Question: Calculate the area of the minimum circumscribed circle of all polygons in the graph, and keep the result as an integer
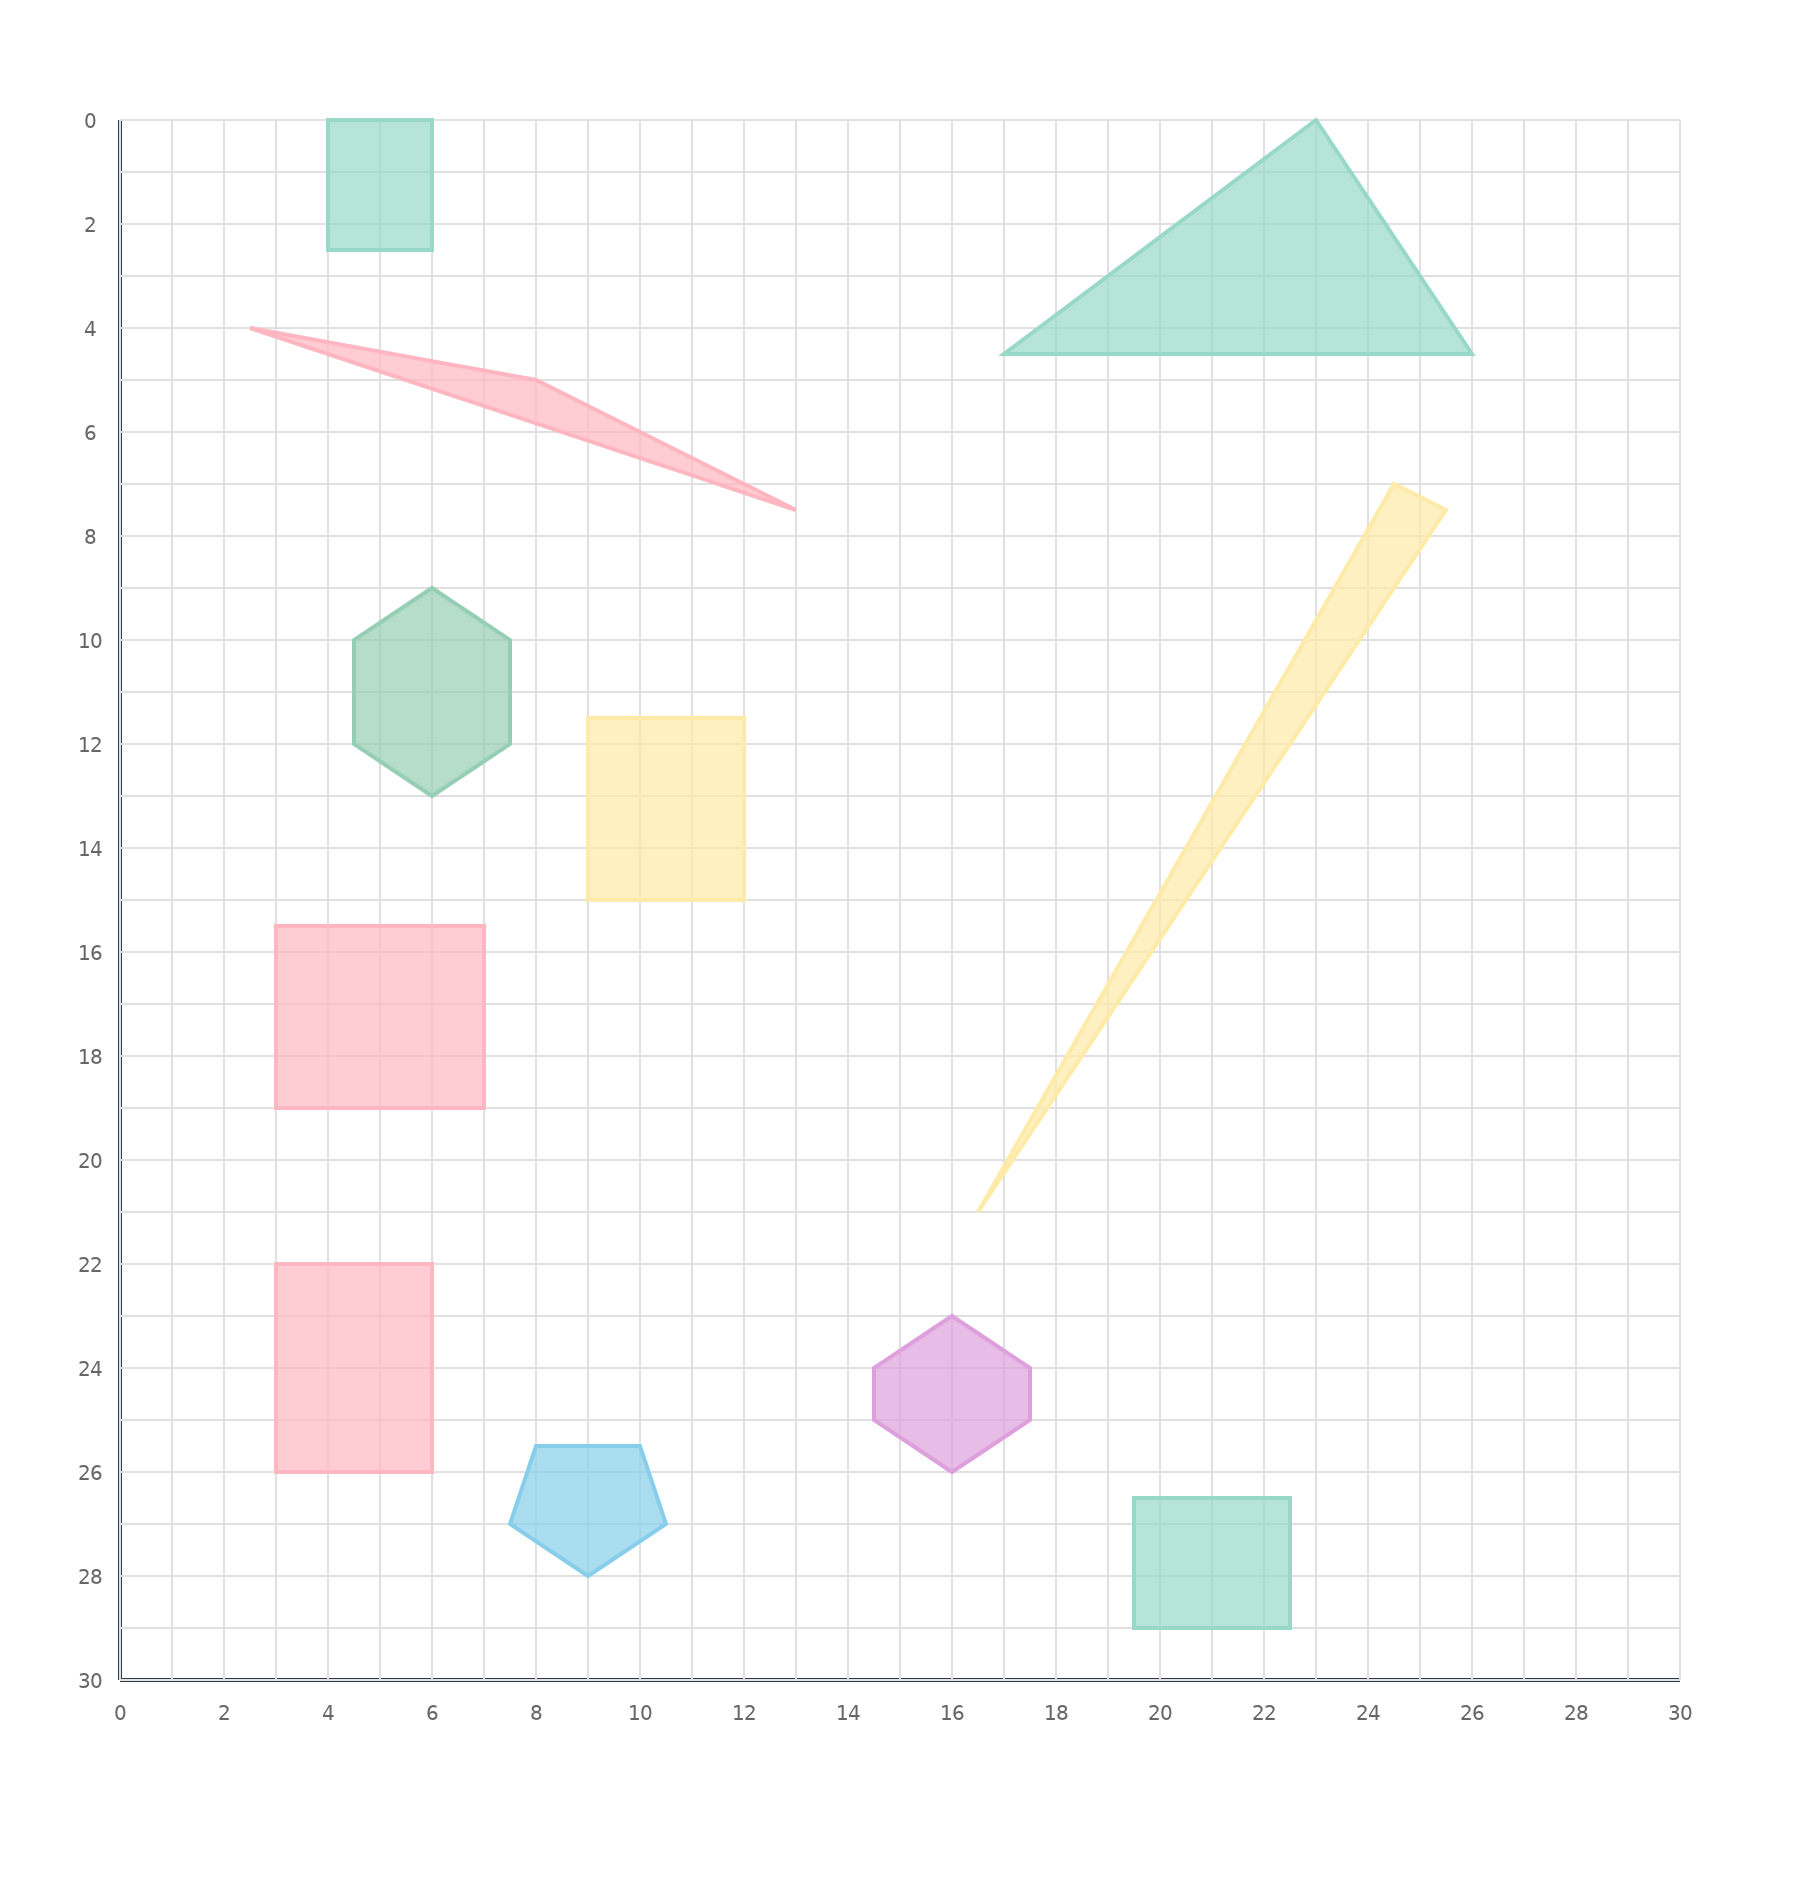
Answer: 930